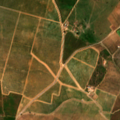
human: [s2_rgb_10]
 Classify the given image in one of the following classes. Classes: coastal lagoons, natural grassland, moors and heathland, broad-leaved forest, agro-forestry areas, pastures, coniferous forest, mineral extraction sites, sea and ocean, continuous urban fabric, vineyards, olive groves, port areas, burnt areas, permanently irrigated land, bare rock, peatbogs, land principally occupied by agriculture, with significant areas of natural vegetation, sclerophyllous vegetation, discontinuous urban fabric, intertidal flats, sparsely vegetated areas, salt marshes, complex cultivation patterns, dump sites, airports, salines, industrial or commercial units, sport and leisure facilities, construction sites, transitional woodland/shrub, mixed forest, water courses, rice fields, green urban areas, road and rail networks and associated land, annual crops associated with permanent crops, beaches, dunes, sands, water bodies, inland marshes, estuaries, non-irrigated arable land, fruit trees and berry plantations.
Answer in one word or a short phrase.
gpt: continuous urban fabric